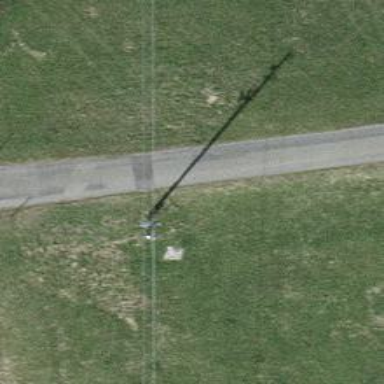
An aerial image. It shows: Minor power line.